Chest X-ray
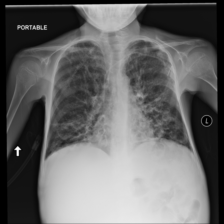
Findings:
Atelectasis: negative
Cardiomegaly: negative
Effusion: negative
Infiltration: negative
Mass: negative
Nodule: negative
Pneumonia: negative
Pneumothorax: negative
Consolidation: negative
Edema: negative
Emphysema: negative
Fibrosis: negative
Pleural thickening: negative
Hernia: negative